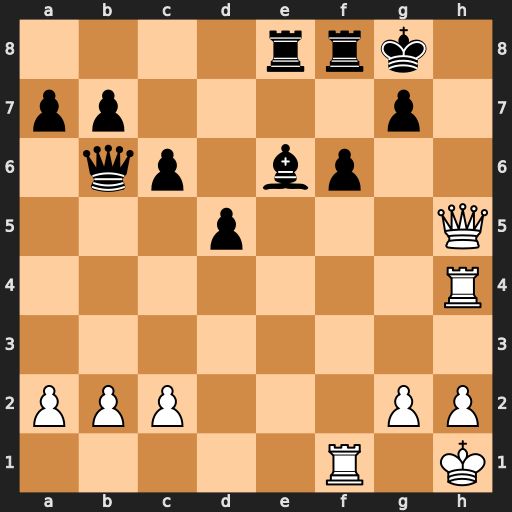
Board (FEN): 4rrk1/pp4p1/1qp1bp2/3p3Q/7R/8/PPP3PP/5R1K
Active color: w
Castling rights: -
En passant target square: -
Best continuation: Rxf6 Rxf6 Qxe8+ Rf8 Qxe6+